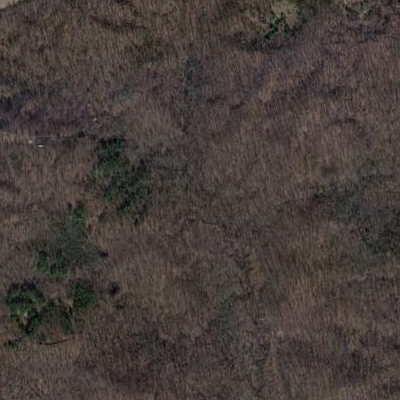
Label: Forest